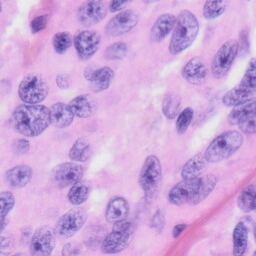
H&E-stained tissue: Skin